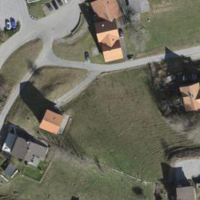
EUNIS habitat code: 55
Species observed at this site:
Vicia sepium